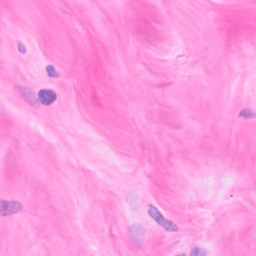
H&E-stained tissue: Breast